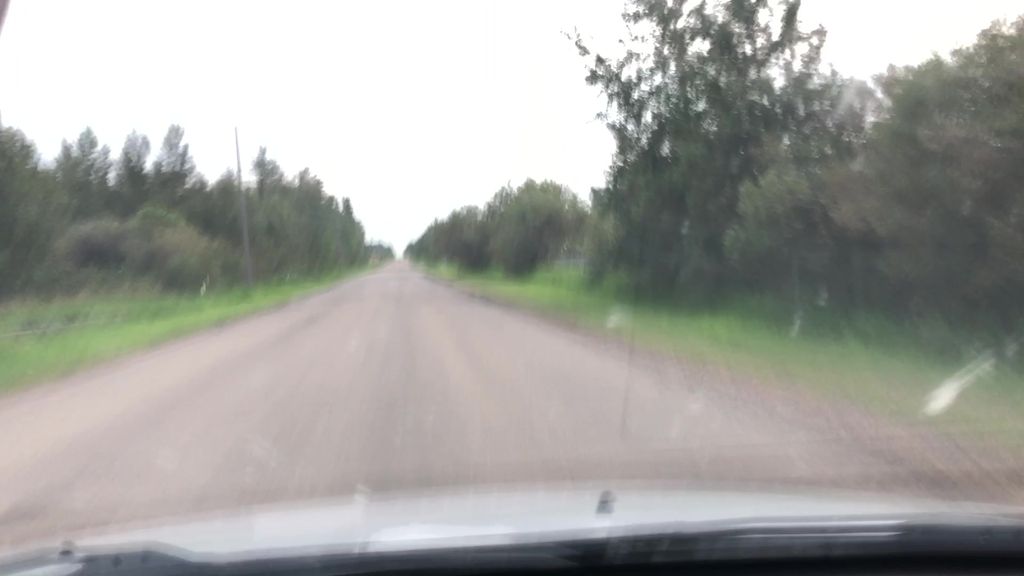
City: edmonton